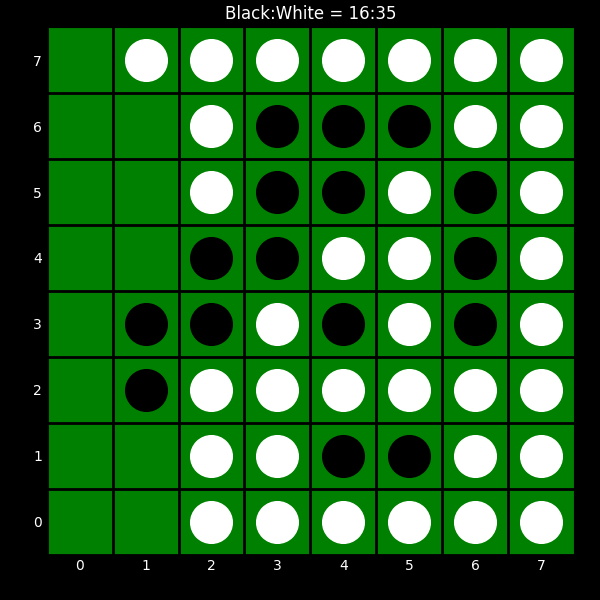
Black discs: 16
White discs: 35